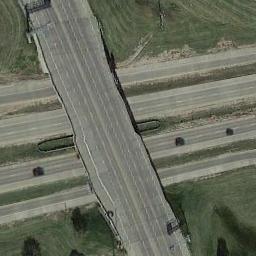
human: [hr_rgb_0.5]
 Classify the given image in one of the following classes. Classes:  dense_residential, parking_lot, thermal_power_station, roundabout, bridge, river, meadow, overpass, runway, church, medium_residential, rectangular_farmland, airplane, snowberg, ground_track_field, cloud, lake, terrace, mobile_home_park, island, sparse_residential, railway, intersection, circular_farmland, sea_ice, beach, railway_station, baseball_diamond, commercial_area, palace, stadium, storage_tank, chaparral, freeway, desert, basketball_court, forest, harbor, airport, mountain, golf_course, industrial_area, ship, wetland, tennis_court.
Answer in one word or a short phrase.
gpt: overpass